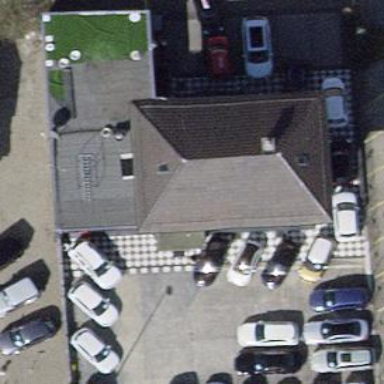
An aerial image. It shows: Building with hipped roof.